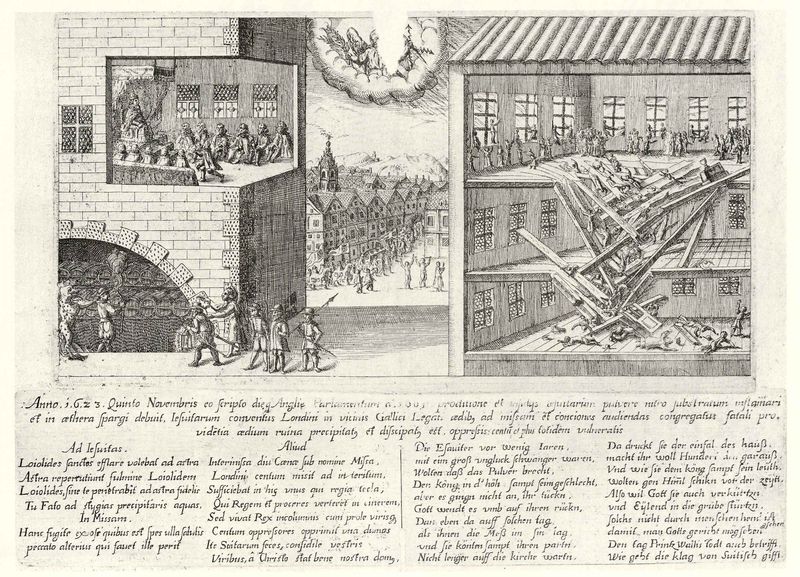
Titel: Anno.1.6.23.Quinto Novembris eo scripto dieque
Institution: (Seriendruck)
Schlagwörter: himmel, kampf, weiß, wolken, kirchturm, menschen, stadt, fenster, grau, holz, männer, schwarz, skizze, zeichnung, dach, gebäude, haus, schloss, tier, wolke, gericht, wand, architektur, barock, geschichte, tod, tot, bild, innenraum, häuser, kirche, boden, decke, blatt, renaissance, ofen, turm, schrift, bogen, fassade, fassaden, berge, einschnitt, gebirge, risse, dächer, mauer, ziegel, grafik, graphik, spalten, backstein, hof, platz, dielen, französisch, angst, sturm, unglück, zerstörung, bischof, könig, soldaten, thron, balken, deutsch, bretter, tor, flucht, buch, burg, stockwerk, aufruhr, festung, mauerwerk, druck, schwarzweiss, schraffur, radierung, stich, seite, bewaffnet, illustration, militär, text, waffen, zeitung, bericht, buchstaben, soldat, tote, verletzte, panik, helm, ritter, rüstung, kaputt, helme, mittelalter, fall, sturz, unfall, zerstört, lanzen, etagen, geschosse, plan, hellebarden, einblick, stiche, durchbruch, kupferstich, stockwerke, szenen, erschlagen, parlament, flugblatt, handschrift, abbildung, riss, zeichnungen, etage, bauplan, schreibschrift, aufriß, latein, schnitte, lateinisch, balkendecke, fenseter, bruch, baumeister, einstürzen, erzählung, spalte, einsturz, konzil, illustrationen, kapput, menshen, mob, einbruch, reportage, deckeneinsturz, versmmlung, zwischendecke, 05.11., fünfter november